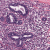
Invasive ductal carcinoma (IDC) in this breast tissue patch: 1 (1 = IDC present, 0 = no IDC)